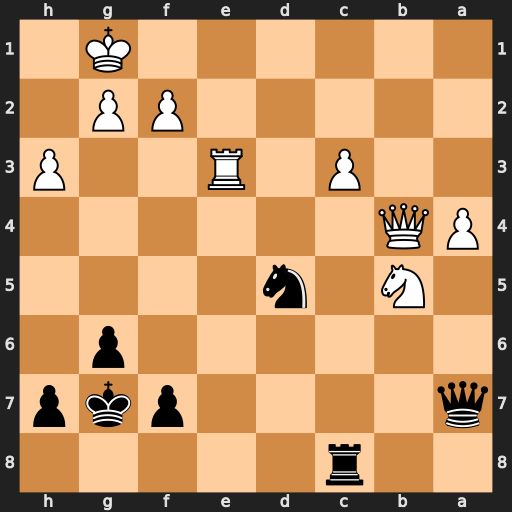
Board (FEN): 2r5/q4pkp/6p1/1N1n4/PQ6/2P1R2P/5PP1/6K1
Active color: b
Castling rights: -
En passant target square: -
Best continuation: Qxe3 fxe3 Nxb4